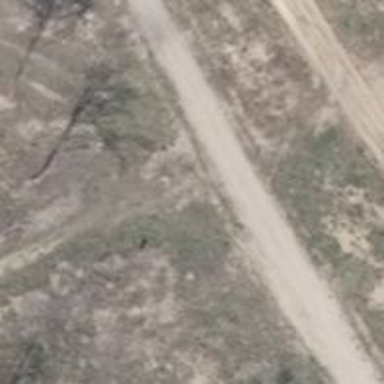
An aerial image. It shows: Track road with grade4 tracktype.